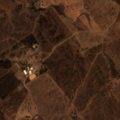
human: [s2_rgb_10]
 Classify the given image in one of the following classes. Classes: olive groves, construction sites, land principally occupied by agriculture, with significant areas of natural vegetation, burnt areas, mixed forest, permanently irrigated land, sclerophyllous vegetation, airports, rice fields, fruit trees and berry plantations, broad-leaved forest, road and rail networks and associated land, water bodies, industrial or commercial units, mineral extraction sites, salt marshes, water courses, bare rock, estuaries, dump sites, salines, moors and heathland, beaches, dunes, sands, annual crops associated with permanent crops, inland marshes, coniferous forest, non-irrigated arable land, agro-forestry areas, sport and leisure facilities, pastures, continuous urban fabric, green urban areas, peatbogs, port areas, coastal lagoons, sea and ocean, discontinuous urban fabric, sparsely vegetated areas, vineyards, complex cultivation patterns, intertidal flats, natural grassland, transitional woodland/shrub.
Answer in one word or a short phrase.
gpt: pastures, complex cultivation patterns, agro-forestry areas, transitional woodland/shrub